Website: walmart
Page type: account-selection
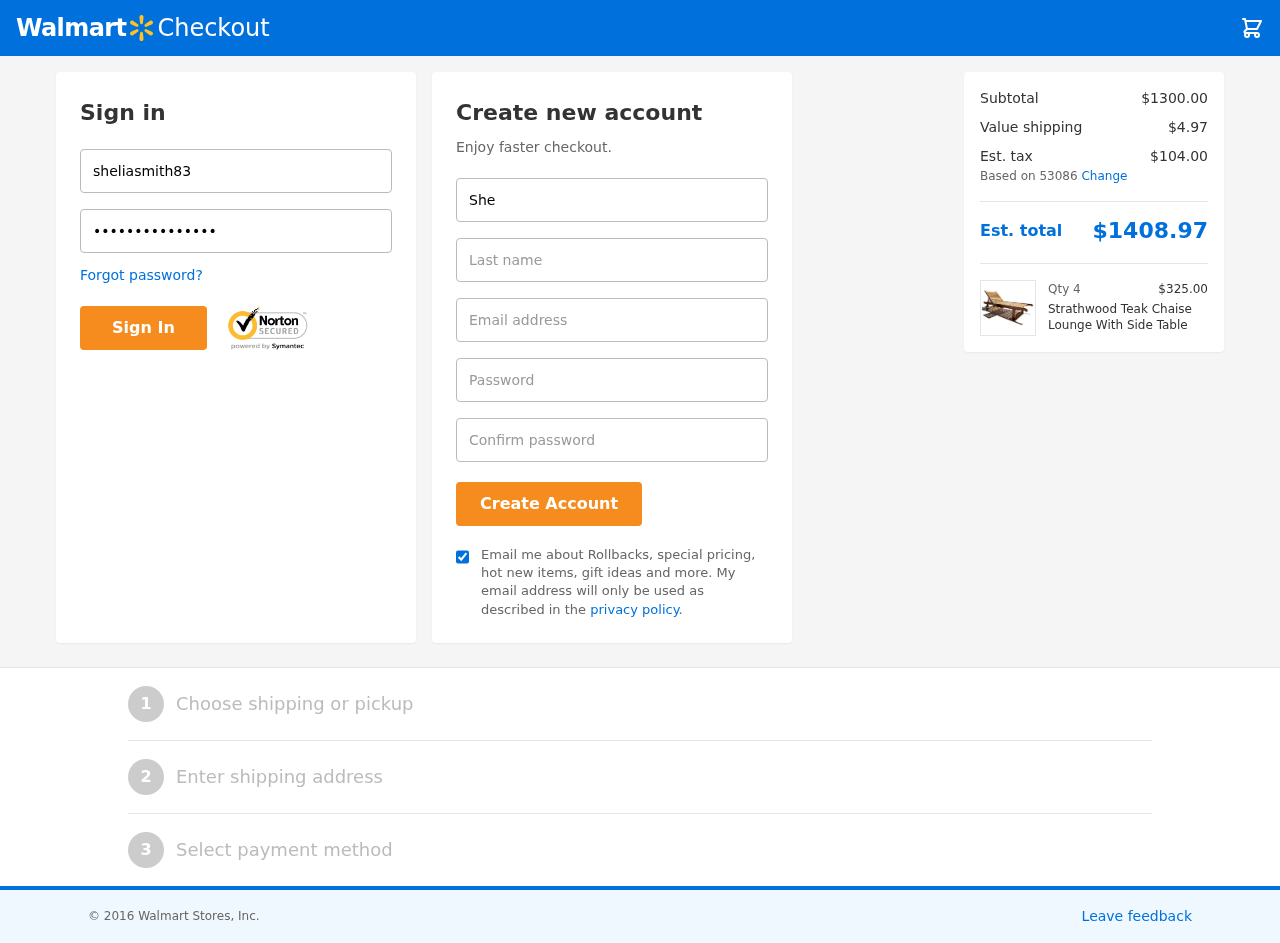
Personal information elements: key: PII_EMAIL
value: shelia_smith@hotmail.com
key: PII_FIRSTNAME
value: Shelia
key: PII_LASTNAME
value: Smith
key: PII_LOGIN_USERNAME
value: sheliasmith83
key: PII_POSTCODE
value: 53086
Product elements: key: PRODUCT1_NAME
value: Strathwood Teak Chaise Lounge With Side Table
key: PRODUCT1_PRICE
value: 325
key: PRODUCT1_QUANTITY
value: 4
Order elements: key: ORDER_SUBTOTAL
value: $1300.00
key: ORDER_SHIPPING_COST
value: $4.97
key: ORDER_TAX
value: $104.00
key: ORDER_TOTAL
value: $1408.97